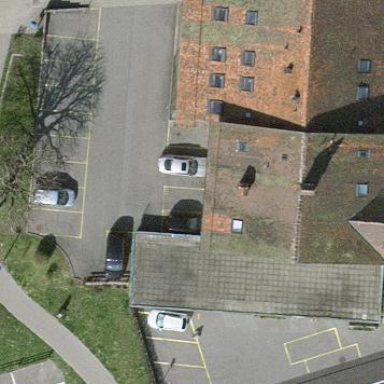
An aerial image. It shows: Street-side parking area.